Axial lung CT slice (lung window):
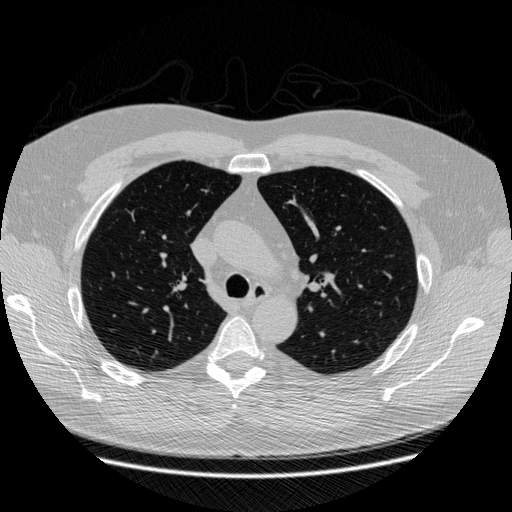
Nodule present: no